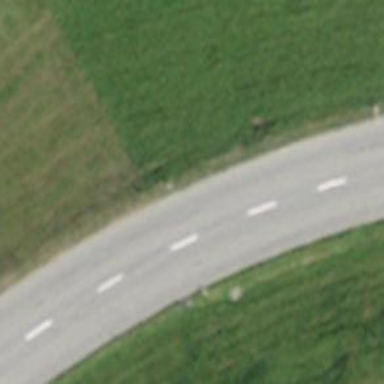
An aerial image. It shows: Primary road with asphalt surface.